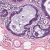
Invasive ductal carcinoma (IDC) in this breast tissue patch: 0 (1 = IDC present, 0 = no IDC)